七年级 · 画法几何学
(2021-浙江杭州市$\cdot$七年级月考) 如图 $D E$ 平分 $\angle B D F, A F$ 平分 $\angle B A C$, 且 $\angle 1=\angle 2$,
$\angle C F A=70^{\circ}$.
(1) 说明 $A F / / D E$;
(2) 求 $\angle D E B$ 的度数.

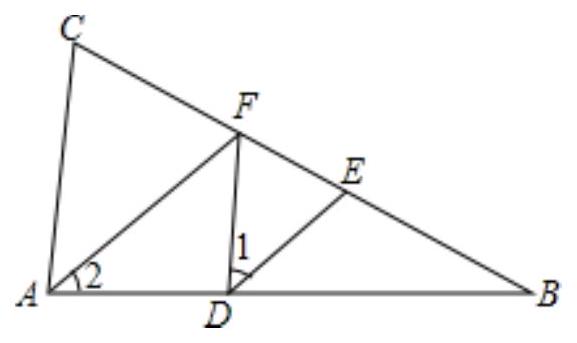
答案: (1) 见解析; (2) $110^{\circ}$

【分析】 (1) 只要证明 $\angle \mathrm{BDE}=\angle 2$ 即可. (2) 利用平行线的性质求出 $\angle \mathrm{DEC}$ 即可解决问题.

【详解】解: (1) 证明: $\because \mathrm{DE}$ 平分 $\angle \mathrm{BDF}, \quad \therefore \angle 1=\angle \mathrm{BDE}$,

$\because \angle 1=\angle 2, \therefore \angle \mathrm{BDE}=\angle 2, \therefore \mathrm{AF} / / \mathrm{DE} ;$

(2) $\because \mathrm{AF} / / \mathrm{DE}, \therefore \angle \mathrm{DEC}=\angle \mathrm{AFC}=70^{\circ}, \therefore \angle \mathrm{DEB}=180^{\circ}-\angle \mathrm{DEC}=110^{\circ}$.

【点睛】本题考查平行线的判定和性质, 角平分线的定义, 解题的关键是熟练掌握基本知识, 属于中考常考题型.